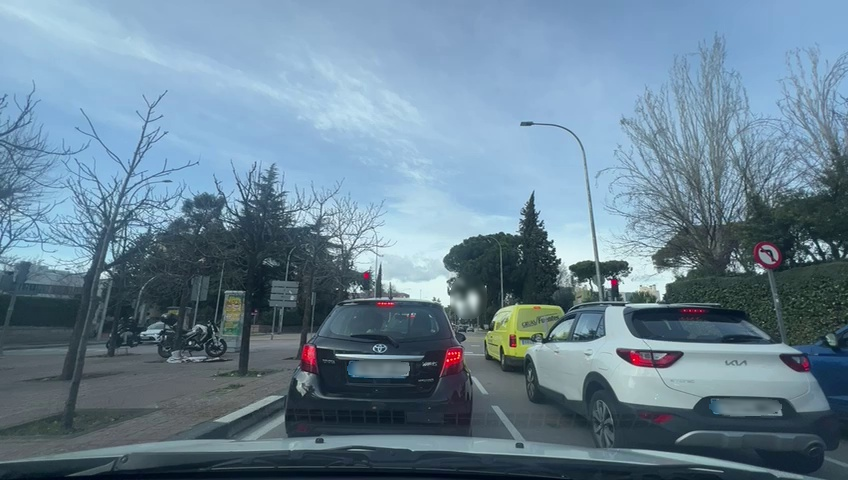
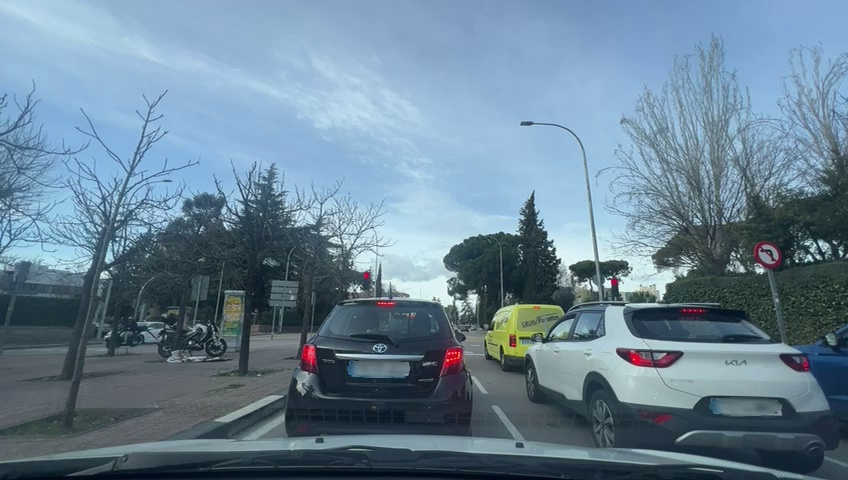
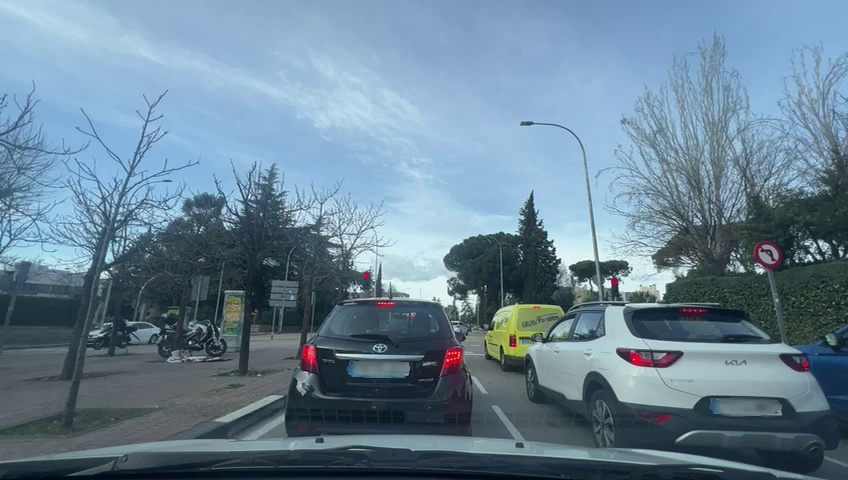
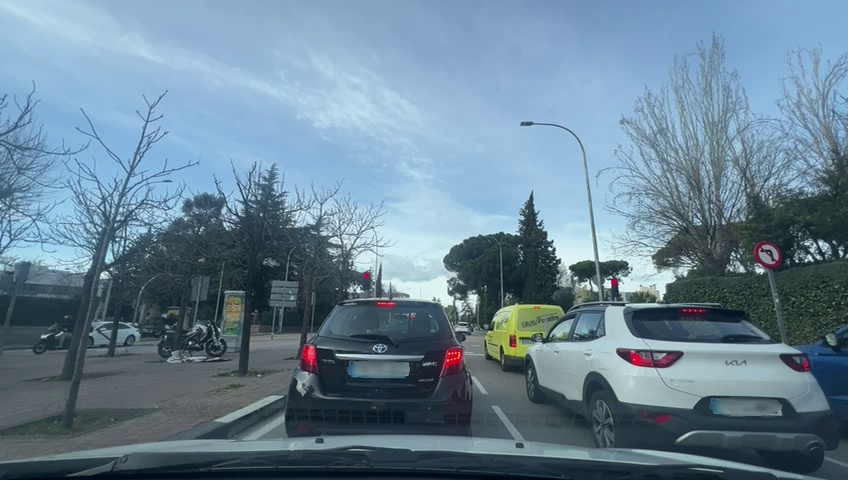
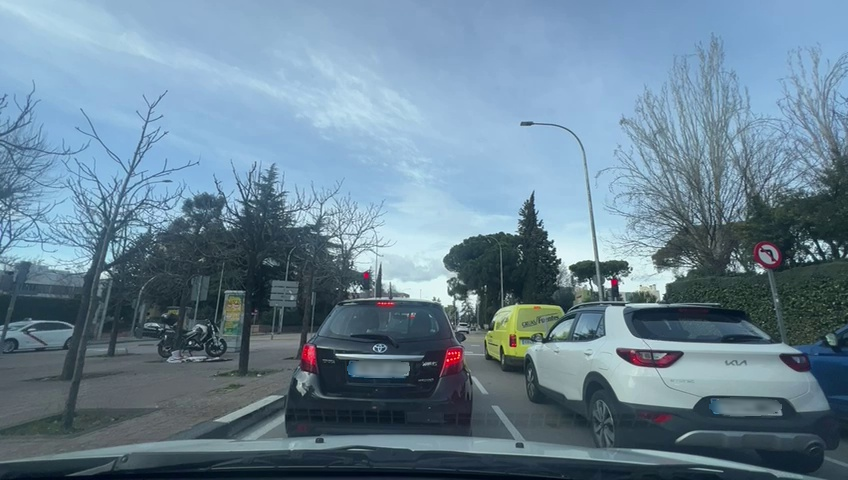
Situation: Leading braking
Question: Is there a vehicle directly ahead in the ego lane with brake lights on?
Answer: Yes
Reasoning: A black vehicle can be seen ahead of the ego vehivle with the brake lights active.